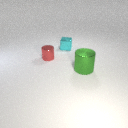
small cyan metal cube behind small red metal cylinder